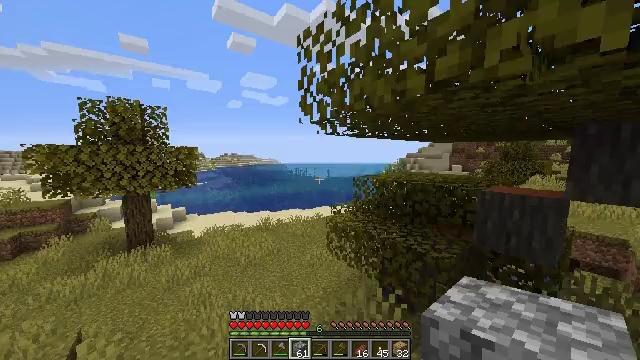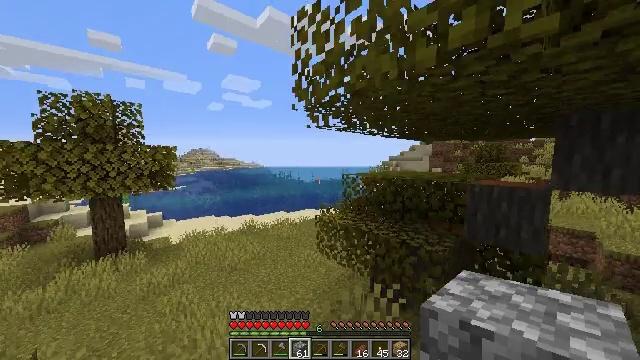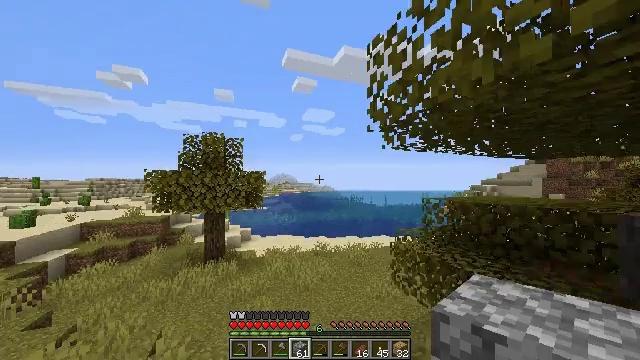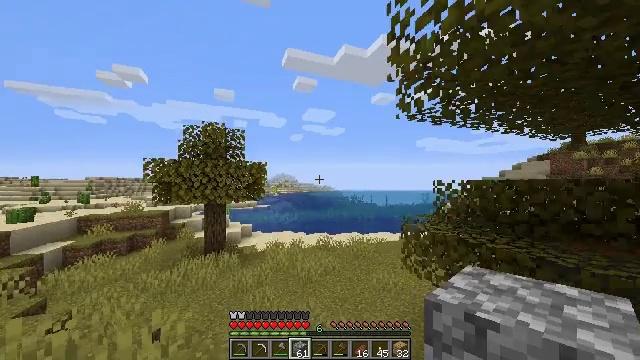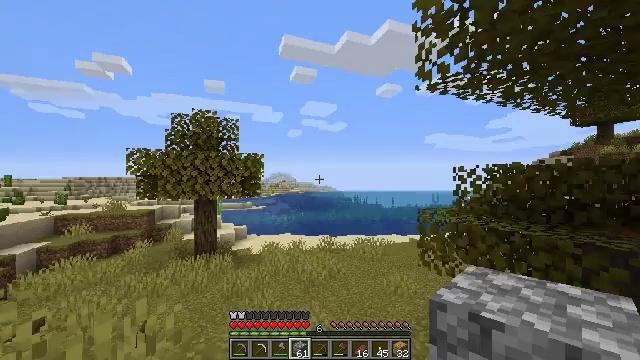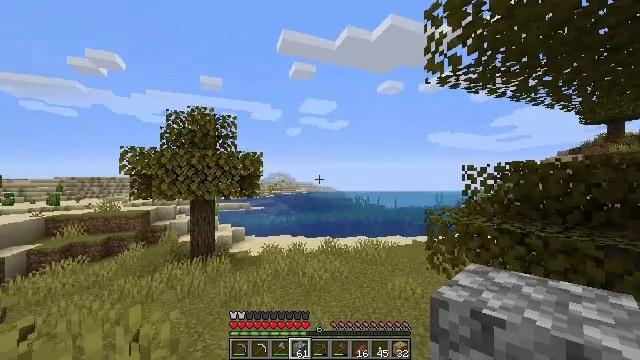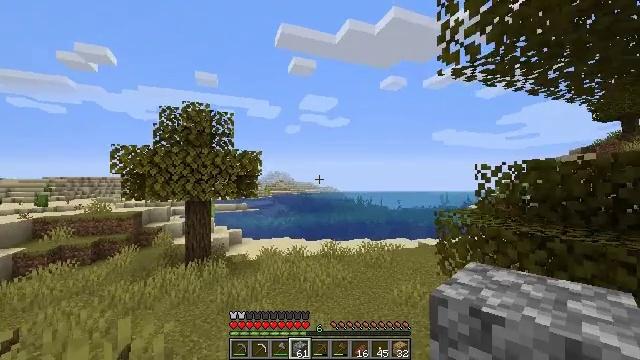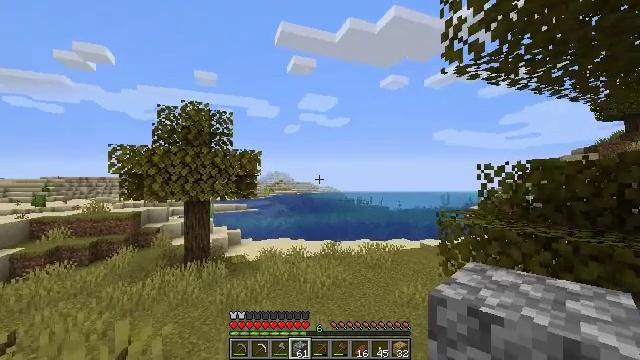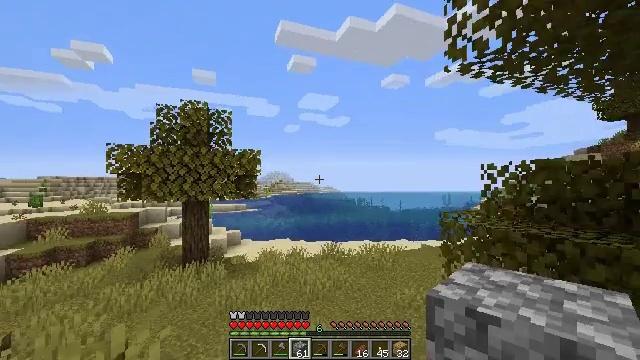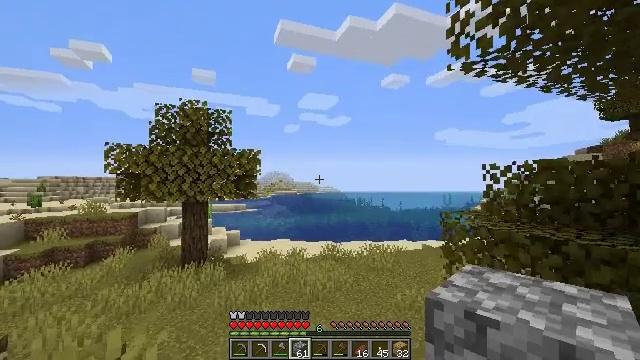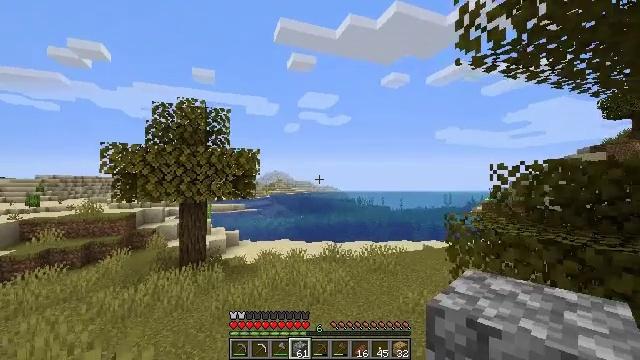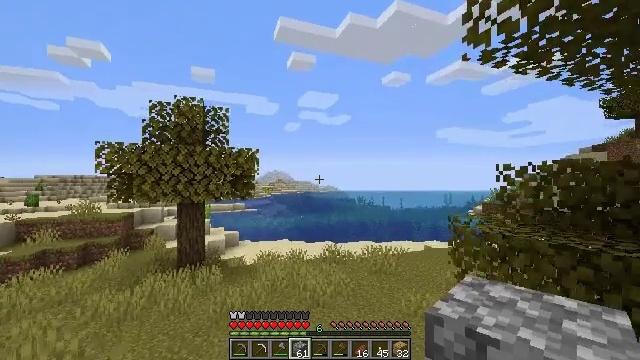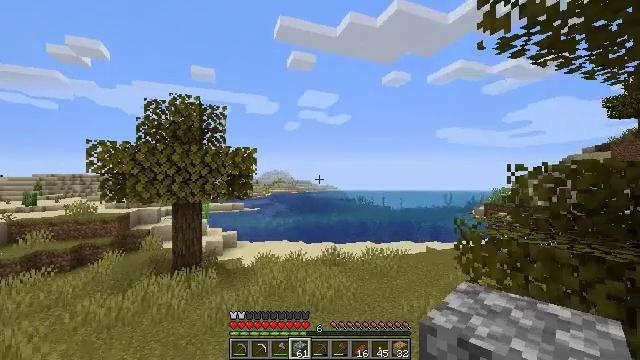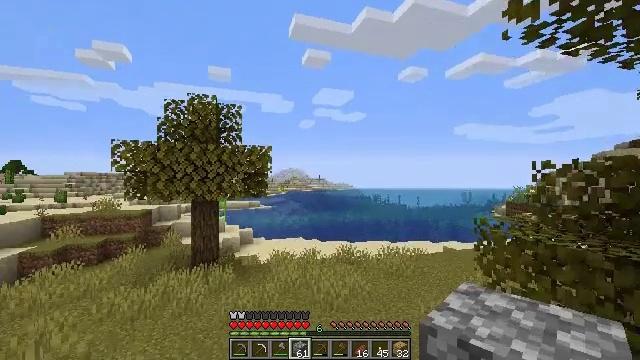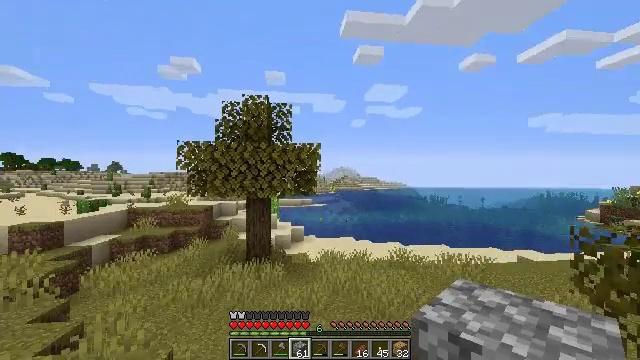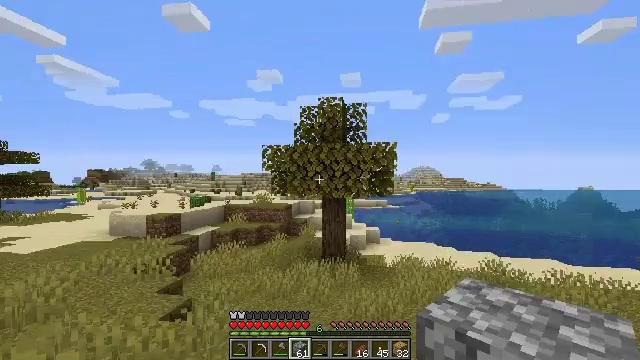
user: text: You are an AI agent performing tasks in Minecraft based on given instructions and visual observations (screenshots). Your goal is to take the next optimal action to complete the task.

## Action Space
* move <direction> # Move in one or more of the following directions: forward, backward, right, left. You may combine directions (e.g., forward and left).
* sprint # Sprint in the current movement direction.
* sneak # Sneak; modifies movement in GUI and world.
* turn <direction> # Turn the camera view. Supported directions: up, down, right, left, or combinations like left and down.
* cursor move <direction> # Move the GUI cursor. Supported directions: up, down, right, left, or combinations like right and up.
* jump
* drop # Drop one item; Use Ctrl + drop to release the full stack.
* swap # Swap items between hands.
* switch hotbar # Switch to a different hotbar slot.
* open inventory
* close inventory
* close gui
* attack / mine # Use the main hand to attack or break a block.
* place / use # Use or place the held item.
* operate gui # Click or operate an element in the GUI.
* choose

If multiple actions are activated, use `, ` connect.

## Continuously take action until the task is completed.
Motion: motion action
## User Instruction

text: Collect sand to make glass.
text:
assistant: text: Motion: move forward and move left, sprint
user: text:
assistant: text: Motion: move forward and move left, sprint, turn left and up
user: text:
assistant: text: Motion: no_op
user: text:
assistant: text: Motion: no_op
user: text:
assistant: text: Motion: no_op
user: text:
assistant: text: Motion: no_op
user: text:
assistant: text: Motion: no_op
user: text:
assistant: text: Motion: no_op
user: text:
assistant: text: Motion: move forward
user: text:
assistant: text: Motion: move forward
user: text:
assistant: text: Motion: move forward
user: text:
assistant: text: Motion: move forward
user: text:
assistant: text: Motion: move forward, turn left
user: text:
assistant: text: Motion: move forward, sprint, turn left
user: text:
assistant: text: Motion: move forward, sprint, turn left
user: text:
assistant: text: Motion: move forward, sprint, turn left
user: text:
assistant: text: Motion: move forward, sprint, turn left
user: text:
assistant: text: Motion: move forward, sprint
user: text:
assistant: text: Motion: move forward, sprint
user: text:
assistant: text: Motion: move forward, sprint
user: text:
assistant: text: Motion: move forward, sprint
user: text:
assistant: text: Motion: move forward, sprint
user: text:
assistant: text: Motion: move forward, sprint
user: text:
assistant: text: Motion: move forward, sprint
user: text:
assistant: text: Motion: move forward, sprint
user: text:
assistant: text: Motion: move forward and move left, sprint
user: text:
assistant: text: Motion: move forward and move left, sprint
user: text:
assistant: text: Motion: move forward and move left, sprint
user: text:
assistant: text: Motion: move forward and move left, sprint
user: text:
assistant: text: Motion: move forward and move left, sprint